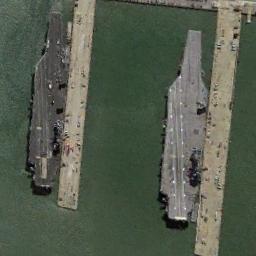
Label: ship